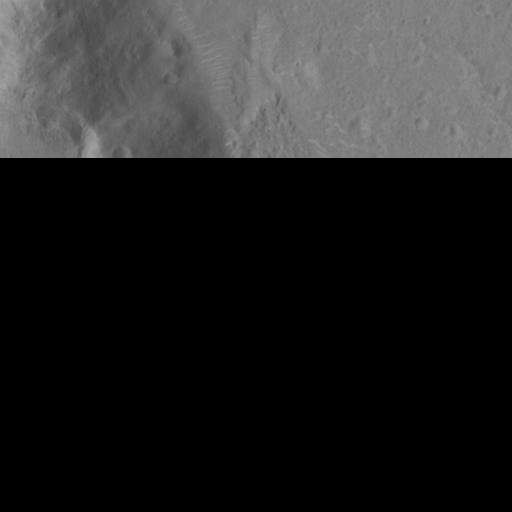
Objects detected: cone